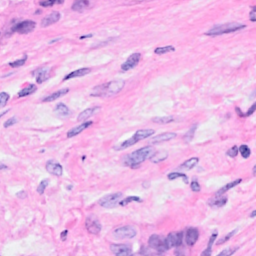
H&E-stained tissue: Breast